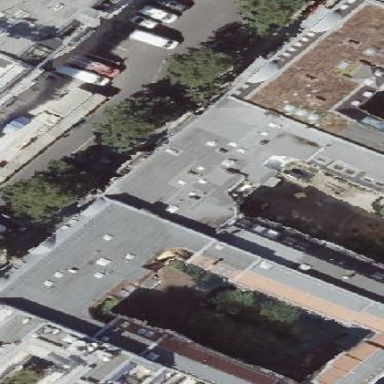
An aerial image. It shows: The image shows part of apartment building.